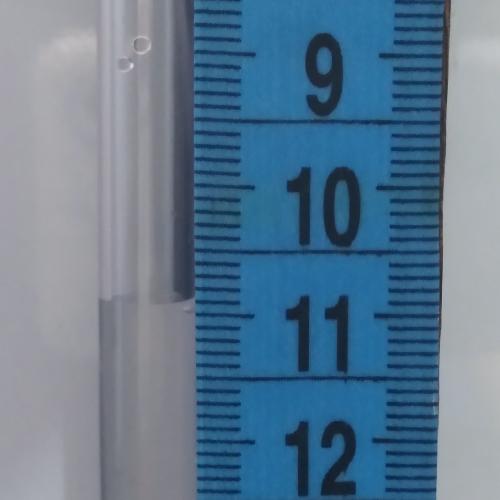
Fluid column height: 10.9 cm